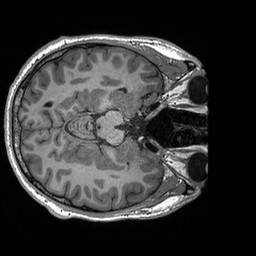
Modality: T1w
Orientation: axial
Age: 25
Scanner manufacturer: siemens
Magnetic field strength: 3 T
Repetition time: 2.3 s
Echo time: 0.00296 s